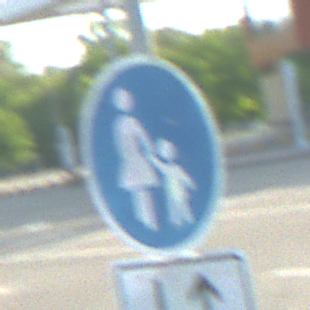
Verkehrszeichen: Gehweg
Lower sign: RichtungsangabeDurchPfeile8
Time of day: MorningAfternoon
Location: Outdoor (Suburban)
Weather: PartlyCloudy
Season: NotSpecified
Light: Natural